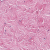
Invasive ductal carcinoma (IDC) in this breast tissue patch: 1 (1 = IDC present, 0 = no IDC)